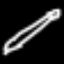
Label: pencil